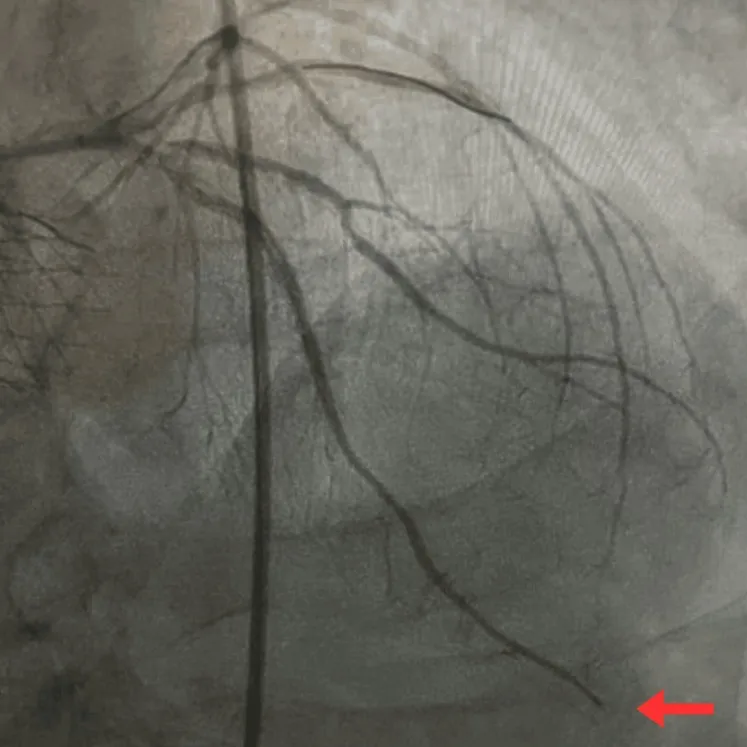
Abrupt occlusion of distal LAD in the angiogram (red arrow). LAD, left anterior descending.
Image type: radiology (x_ray)